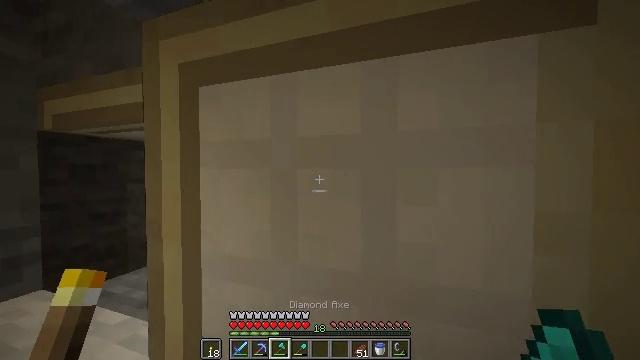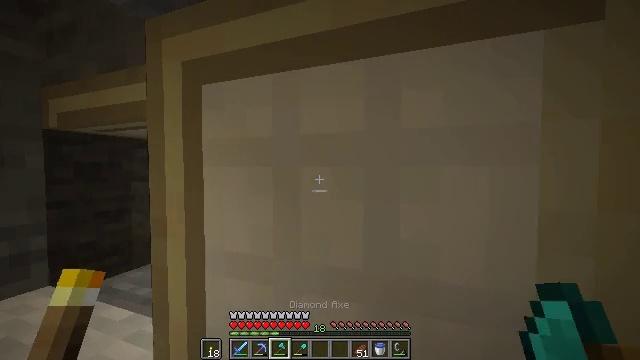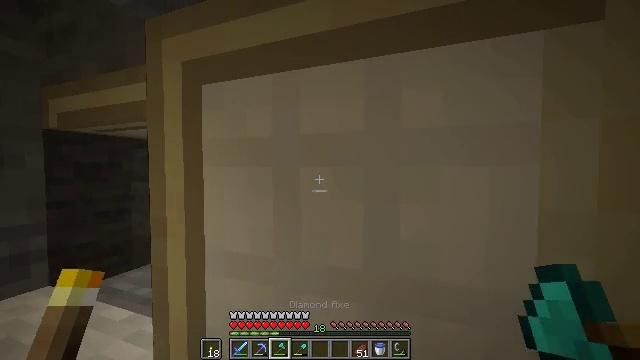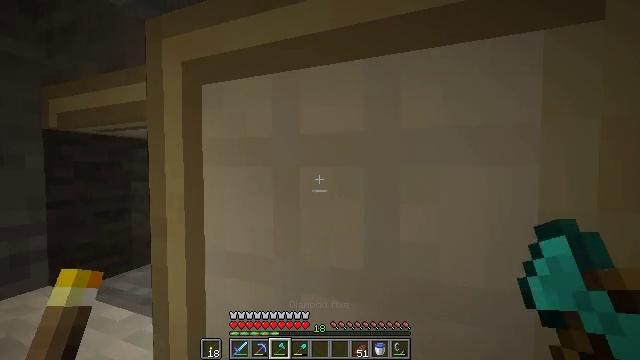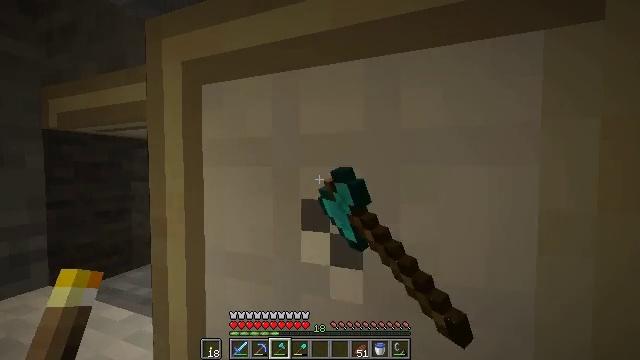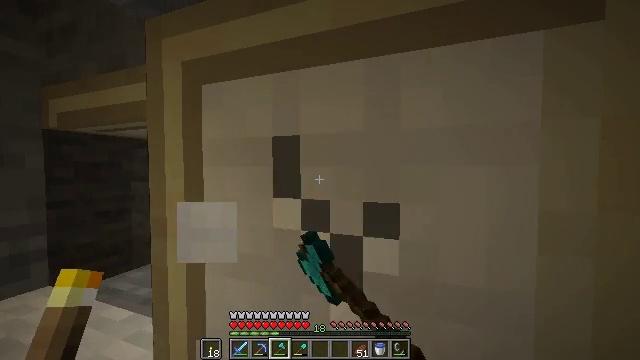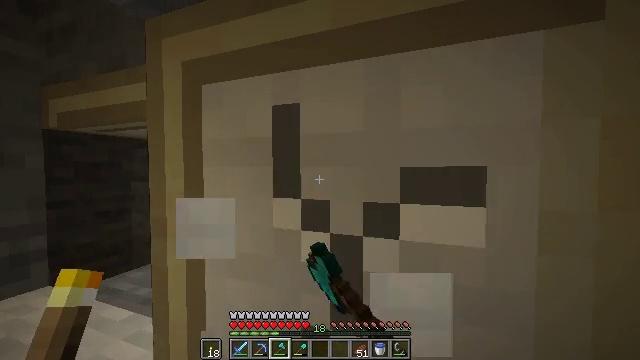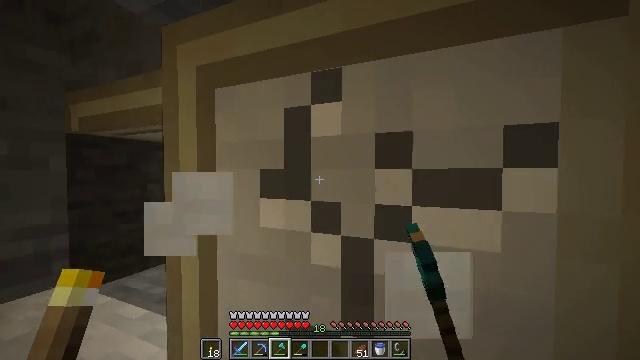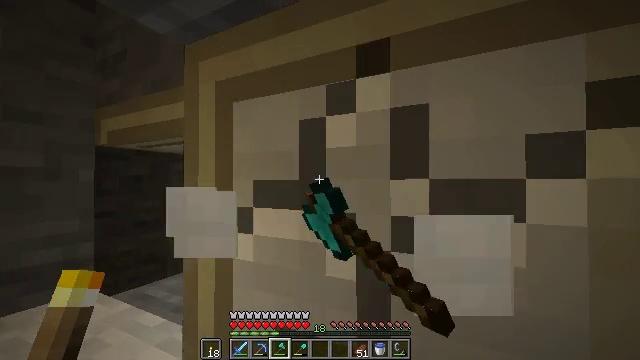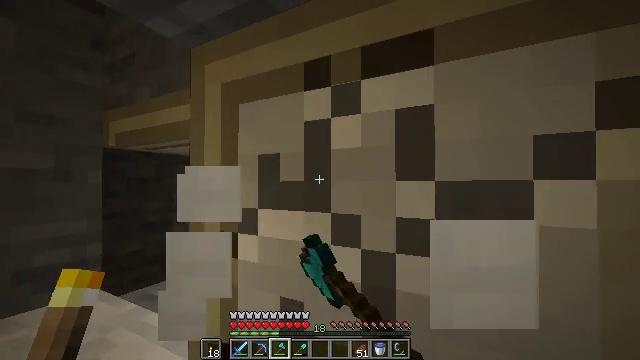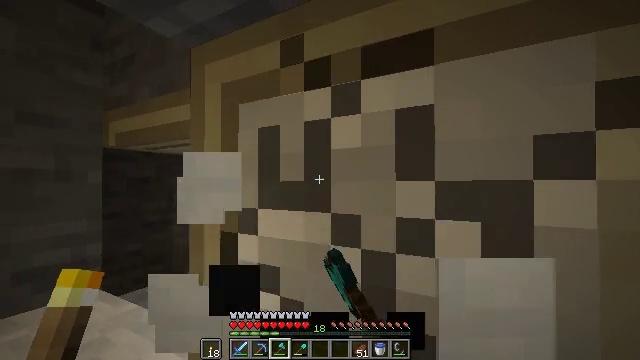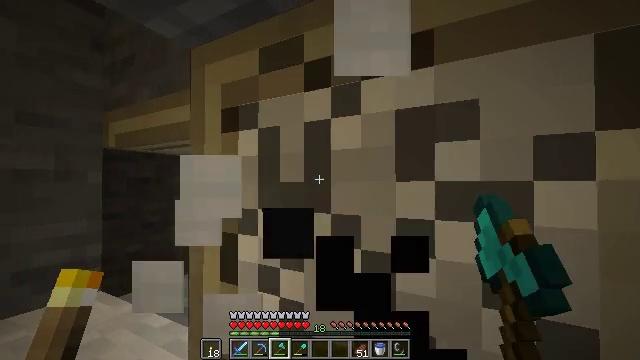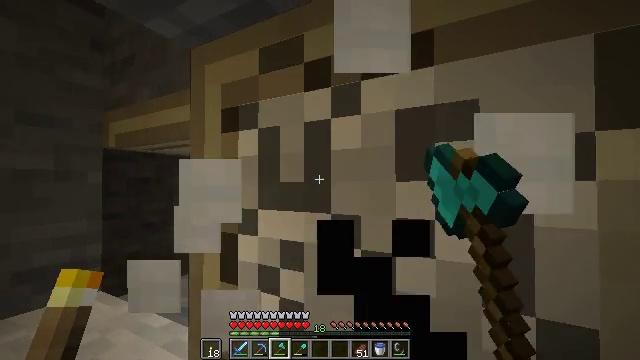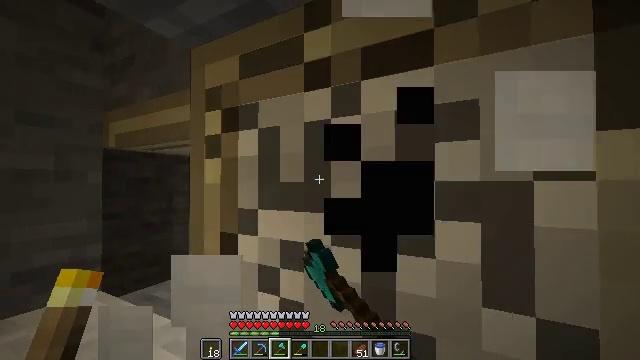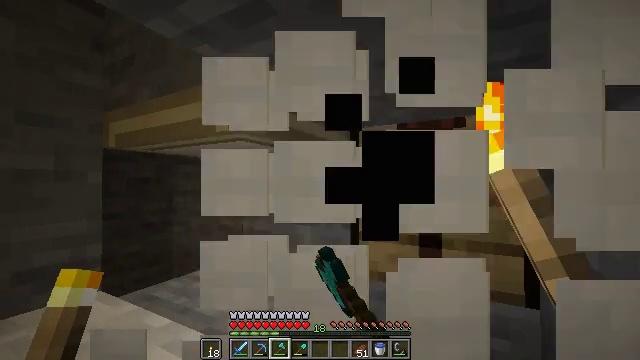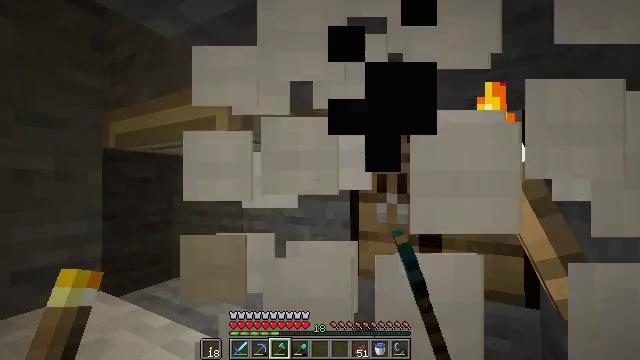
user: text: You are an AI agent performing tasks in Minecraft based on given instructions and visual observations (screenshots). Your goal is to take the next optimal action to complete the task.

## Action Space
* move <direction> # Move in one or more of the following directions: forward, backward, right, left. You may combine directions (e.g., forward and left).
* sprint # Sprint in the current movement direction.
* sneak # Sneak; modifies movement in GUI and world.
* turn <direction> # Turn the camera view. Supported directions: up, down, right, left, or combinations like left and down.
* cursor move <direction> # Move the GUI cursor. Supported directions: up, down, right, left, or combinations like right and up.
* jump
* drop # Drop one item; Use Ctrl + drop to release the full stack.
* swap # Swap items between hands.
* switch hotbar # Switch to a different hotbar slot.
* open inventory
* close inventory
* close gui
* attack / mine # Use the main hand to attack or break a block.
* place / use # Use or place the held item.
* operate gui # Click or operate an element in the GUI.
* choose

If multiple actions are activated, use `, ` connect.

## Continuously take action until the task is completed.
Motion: motion action
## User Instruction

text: Recycle the birch trapdoor for later use.
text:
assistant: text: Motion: no_op
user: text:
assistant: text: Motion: no_op
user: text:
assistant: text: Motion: attack / mine
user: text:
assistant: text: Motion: attack / mine
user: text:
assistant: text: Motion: attack / mine
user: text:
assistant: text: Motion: attack / mine
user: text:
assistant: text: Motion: turn left, attack / mine
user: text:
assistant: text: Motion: turn left and up, attack / mine
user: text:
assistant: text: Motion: turn left, attack / mine
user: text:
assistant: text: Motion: attack / mine
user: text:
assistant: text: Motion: attack / mine
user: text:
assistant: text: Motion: attack / mine
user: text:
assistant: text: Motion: attack / mine
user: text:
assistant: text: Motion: attack / mine
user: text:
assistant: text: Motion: attack / mine
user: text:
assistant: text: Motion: no_op
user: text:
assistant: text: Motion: no_op
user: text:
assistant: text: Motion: no_op
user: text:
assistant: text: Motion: no_op